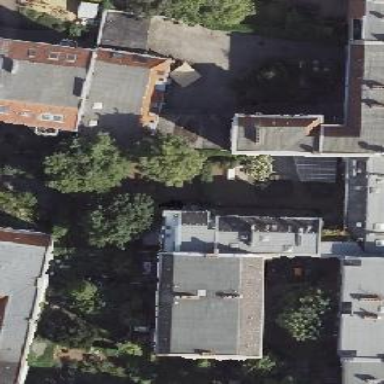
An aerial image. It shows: Image showing building with apartments.